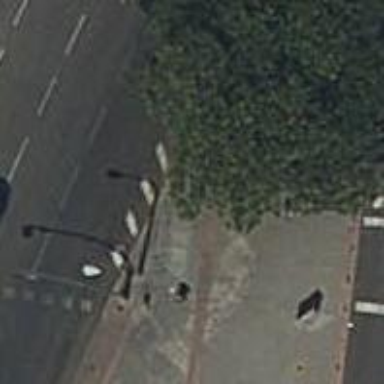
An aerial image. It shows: Bus stop with sheltered platform for public transport.